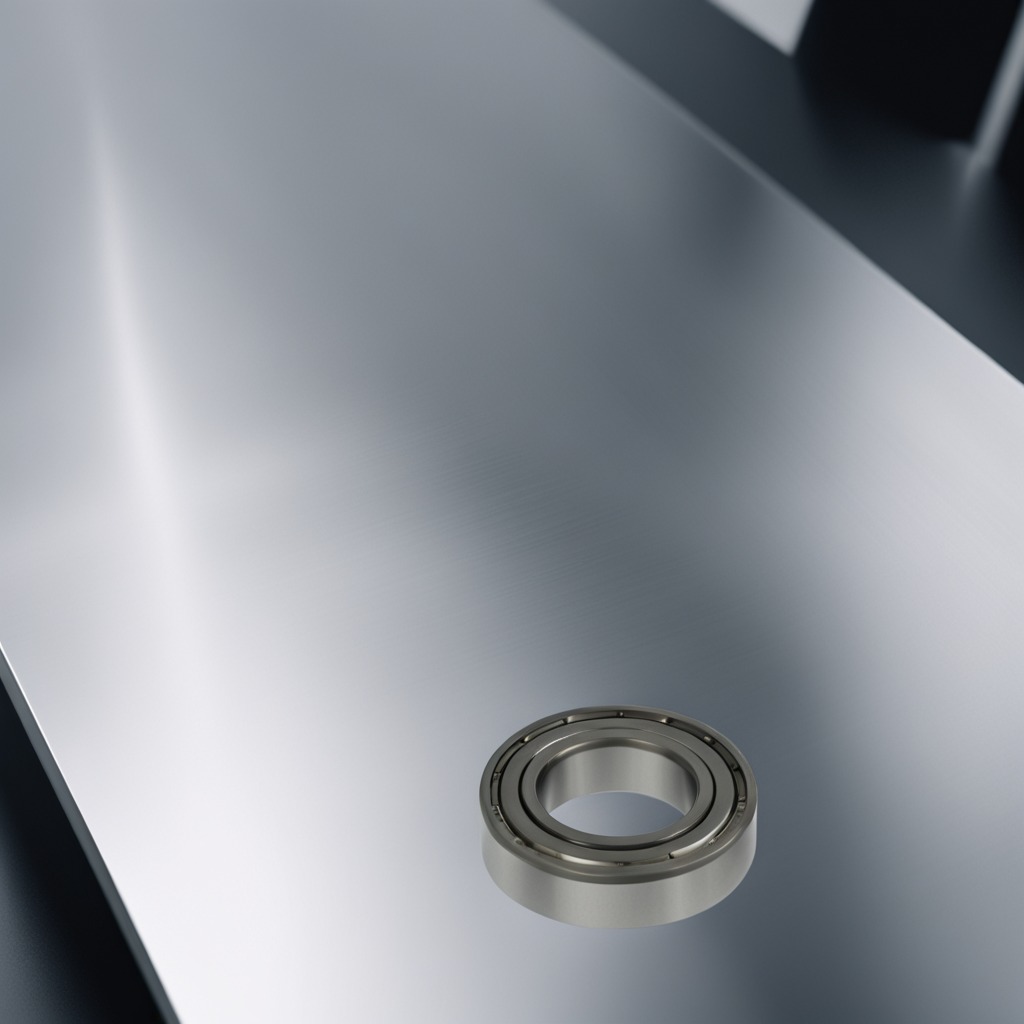
A metal ball bearing is lying on the stainless steel table in a high-end prototyping lab.